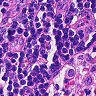
Metastatic tissue present: no